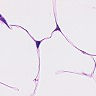
Metastatic tissue present: no